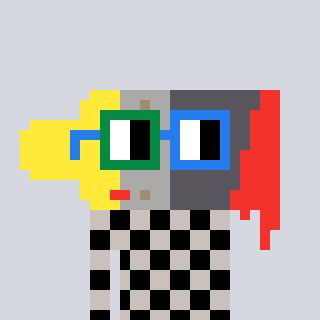
a pixel art character with square green and blue glasses, a paintbrush-shaped head and a foggrey-colored body on a cool background